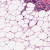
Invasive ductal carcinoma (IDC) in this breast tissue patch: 0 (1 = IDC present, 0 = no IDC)